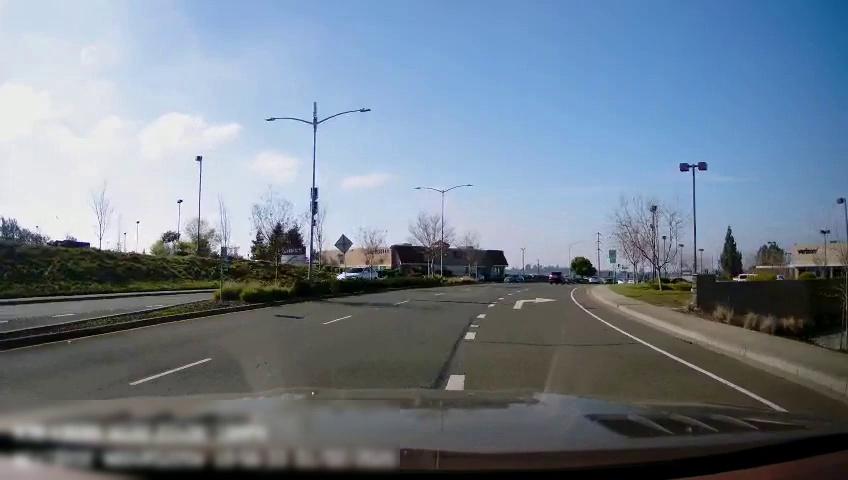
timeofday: Day
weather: Sunny
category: Drivable Space
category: Drivable Space
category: Vehicles | SUV
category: Vehicles | SUV
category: Vehicles | Car
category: Vehicles | Car
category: Lanes | Current Lane
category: Lanes | Alternate Lane
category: Lanes | Current Lane
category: Lanes | Alternate Lane
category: Lanes | Opposite Lane